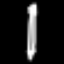
Label: pencil